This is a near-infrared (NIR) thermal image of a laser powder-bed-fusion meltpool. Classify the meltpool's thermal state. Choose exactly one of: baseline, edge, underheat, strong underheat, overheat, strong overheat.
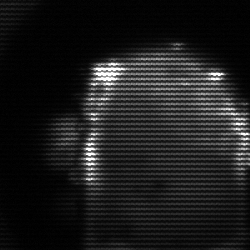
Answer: baseline